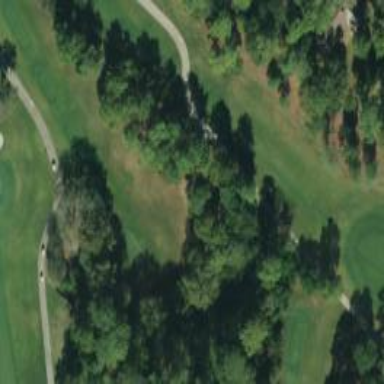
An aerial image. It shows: Path used for both walking and golf.